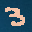
Label: 3